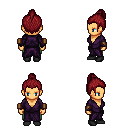
a pixel art fantasy rpg character, female body template, human, tanned skin, purple robe, teal pants, brunette short topknot hairstyle, leather bracers, black shoes, four views (front, back, left, right), 2x2 character sprite sheet, small pixel art, hard edges, no anti-aliasing